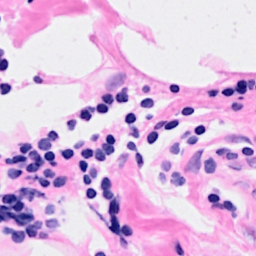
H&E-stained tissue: Breast